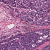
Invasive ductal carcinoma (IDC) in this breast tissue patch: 1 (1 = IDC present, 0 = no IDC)